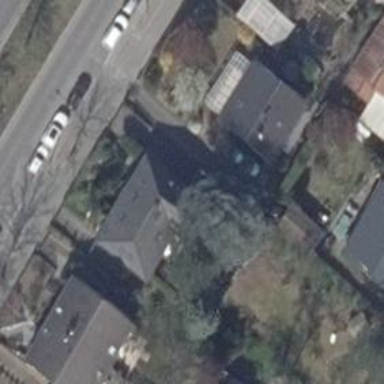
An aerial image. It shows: Detached building with quadruple saltbox roof shape.